Field crop: maize
Growth stage: 2
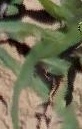
Species: maize